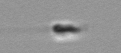
Label: flagellate_morphotype3